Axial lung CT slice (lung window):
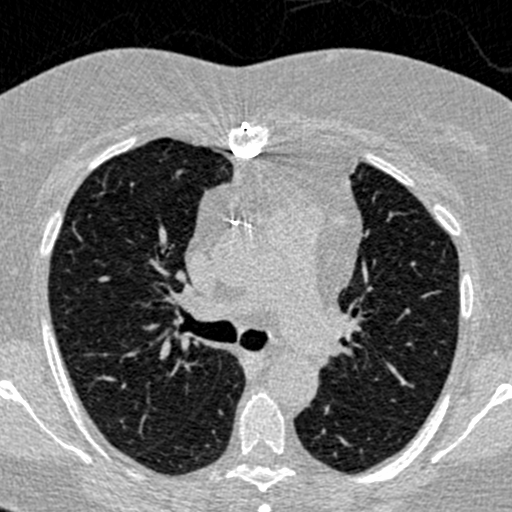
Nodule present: no